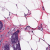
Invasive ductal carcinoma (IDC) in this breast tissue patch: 1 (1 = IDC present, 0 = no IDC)